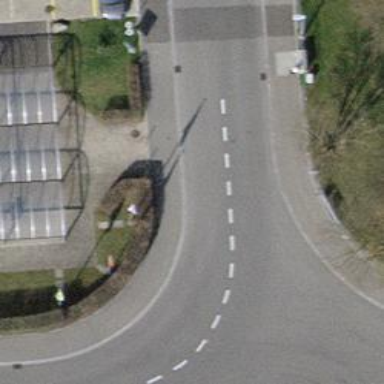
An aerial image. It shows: Bollard.